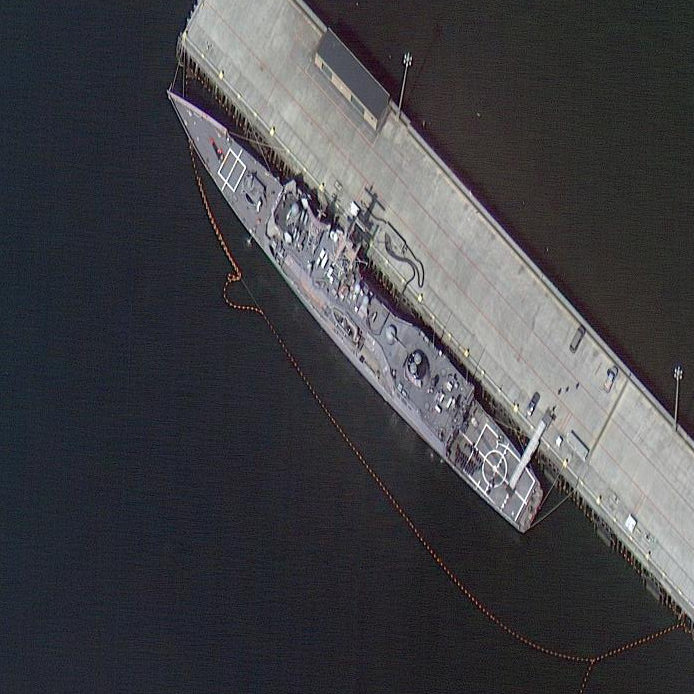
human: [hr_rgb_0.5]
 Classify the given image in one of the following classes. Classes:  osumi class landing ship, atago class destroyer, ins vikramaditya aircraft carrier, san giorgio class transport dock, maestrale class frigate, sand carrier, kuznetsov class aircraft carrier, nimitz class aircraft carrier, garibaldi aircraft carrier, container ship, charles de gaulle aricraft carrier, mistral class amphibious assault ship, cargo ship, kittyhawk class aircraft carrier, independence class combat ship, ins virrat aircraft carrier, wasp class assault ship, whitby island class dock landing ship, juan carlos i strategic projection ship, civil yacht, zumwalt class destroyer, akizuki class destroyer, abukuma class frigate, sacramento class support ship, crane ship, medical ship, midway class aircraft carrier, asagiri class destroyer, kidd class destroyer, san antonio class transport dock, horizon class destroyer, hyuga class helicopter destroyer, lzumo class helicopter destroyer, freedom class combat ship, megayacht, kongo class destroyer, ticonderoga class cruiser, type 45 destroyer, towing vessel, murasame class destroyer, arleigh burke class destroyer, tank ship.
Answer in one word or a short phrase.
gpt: Ticonderoga class cruiser